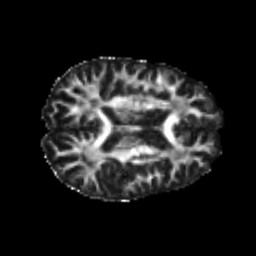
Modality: FA
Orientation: axial
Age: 21
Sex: female
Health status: healthy
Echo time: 0.074 s